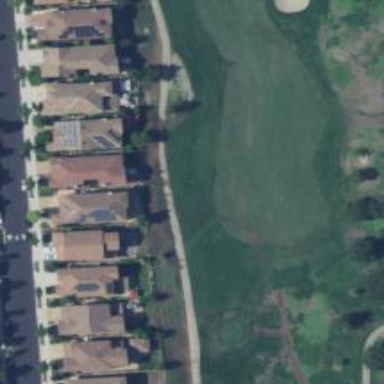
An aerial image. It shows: Tree on the golf course.